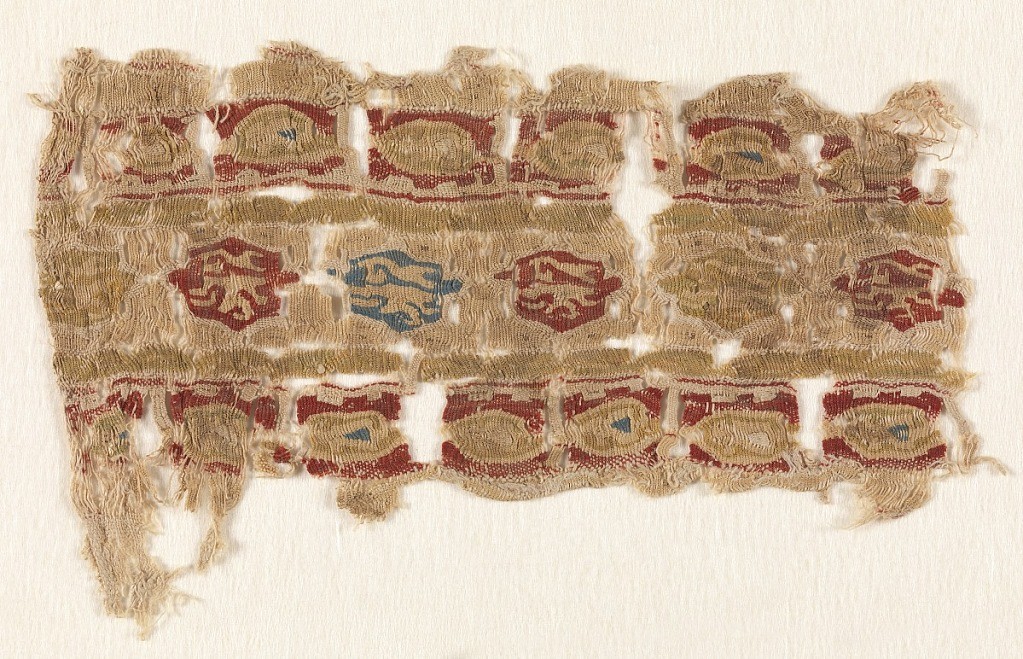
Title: Band fragment
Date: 12th–13th century
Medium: linen, silk Technique: tapestry weave
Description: Small fragmentary tapestry band with red guard borders filled with oval forms of yellow and blue. Between borders are red, yellow and blue medallions that contain a small stylized running animal.